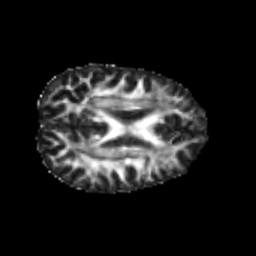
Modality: FA
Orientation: axial
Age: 24
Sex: male
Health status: healthy
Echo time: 0.074 s